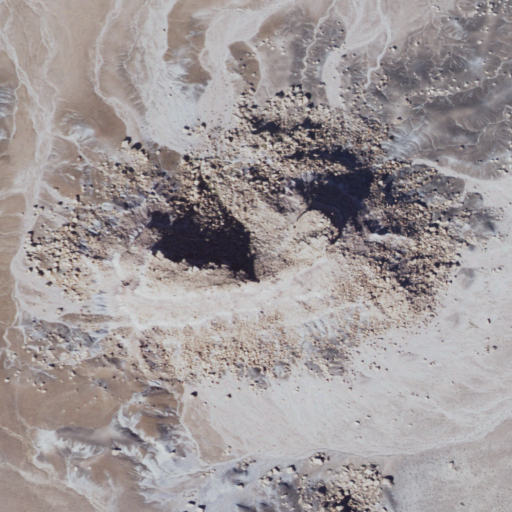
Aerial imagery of mountain in Arizona named Carrizo Butte containing barren land, grassland, and shrub